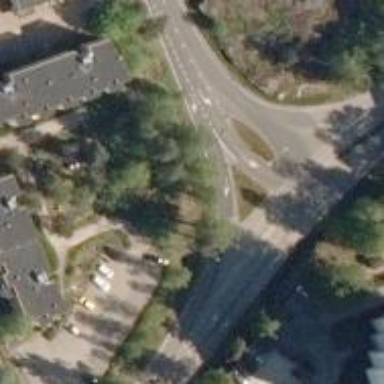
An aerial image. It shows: Road with "give way" sign.